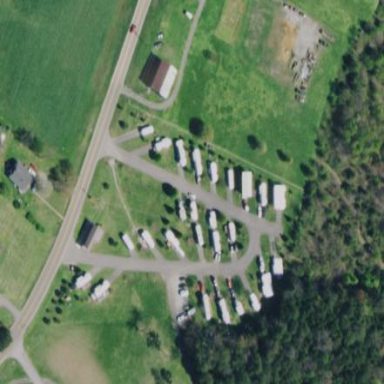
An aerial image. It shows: Caravan site for tourism.